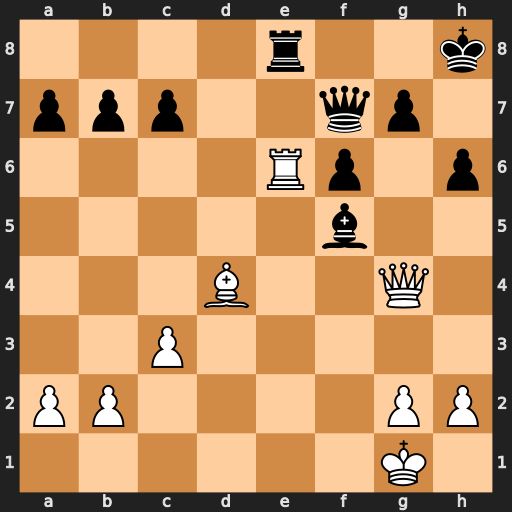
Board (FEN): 4r2k/ppp2qp1/4Rp1p/5b2/3B2Q1/2P5/PP4PP/6K1
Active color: w
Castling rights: -
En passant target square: -
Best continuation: Rxe8+ Qxe8 Qxf5